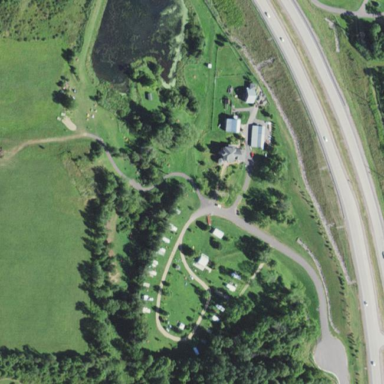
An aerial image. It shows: Campsite for tourism.